Question: I want the string in column A to be extracted to each column, where the position of the string taken between "d /" and "/ search".
Based on the formula I made, it only extracts it in one column.

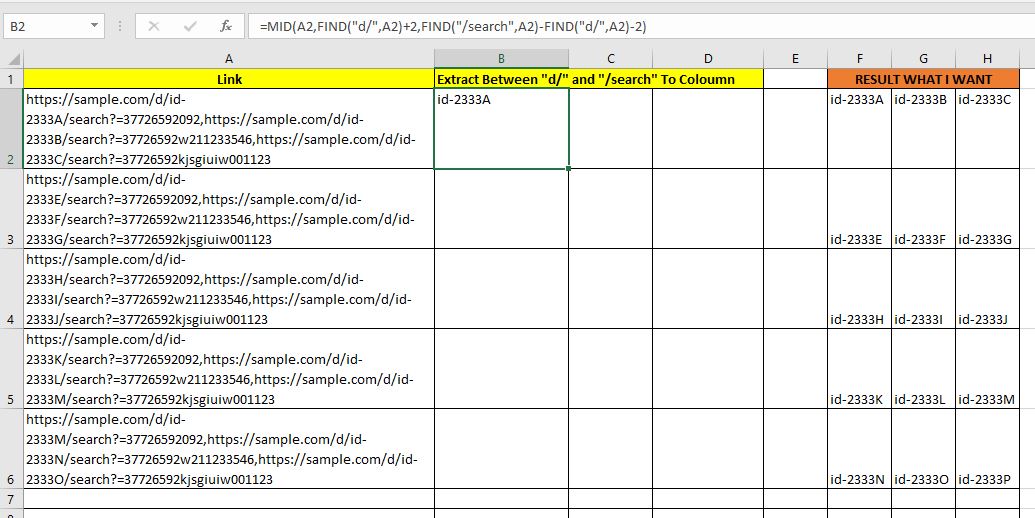
Answer: In Cell B2, you already have the formula as:
'''
=MID(A2,FIND("d/",A2)+2,FIND("/search",A2)-FIND("d/",A2)-2)
'''
You are really close, you only needed to add the starting position as an argument for the following formulas, so it will start searching after the previously found string as below.
In C2 add the following:
'''
=MID(A2,FIND("d/",A2,FIND(B2,A2))+2,FIND("/search",A2)-FIND("d/",A2)-2)
'''
And in D2 the following:
'''
=MID(A2,FIND("d/",A2,FIND(C2,A2))+2,FIND("/search",A2)-FIND("d/",A2)-2)
'''